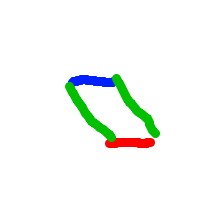
Shape: parallelogram